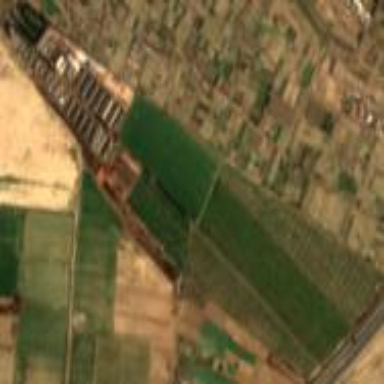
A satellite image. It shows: Industrial area dedicated to animal breeding.